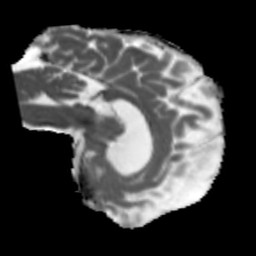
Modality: MD
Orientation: sagittal
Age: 56
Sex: male
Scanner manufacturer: siemens
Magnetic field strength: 3 T
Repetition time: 5.47 s
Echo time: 0.0854 s